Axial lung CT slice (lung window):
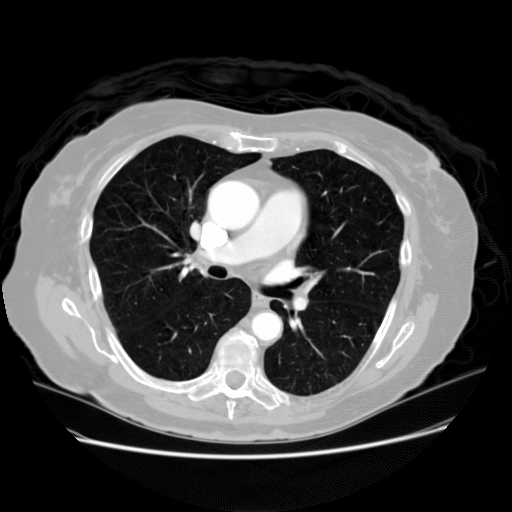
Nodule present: no